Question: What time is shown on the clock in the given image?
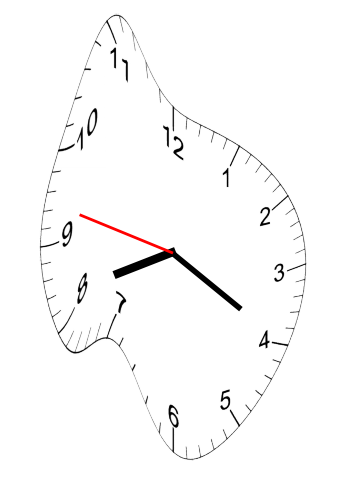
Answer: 08:19:47